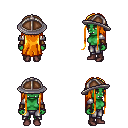
a pixel art fantasy rpg character, female body template, orc, green skin, steel arm armor, metal pants, light blonde extra-long hairstyle, chain helm, cloth bracers, maroon shoes, four views (front, back, left, right), 2x2 character sprite sheet, small pixel art, hard edges, no anti-aliasing